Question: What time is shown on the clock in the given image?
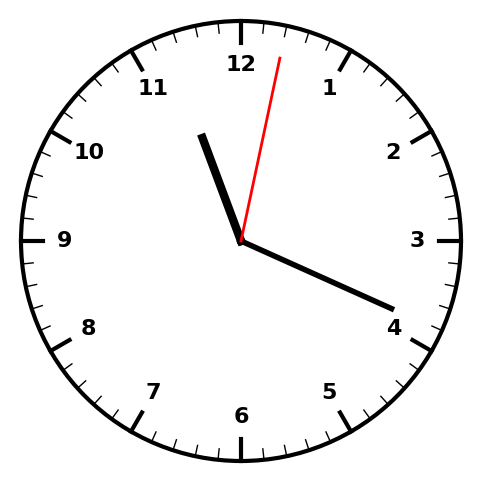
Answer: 11:19:02